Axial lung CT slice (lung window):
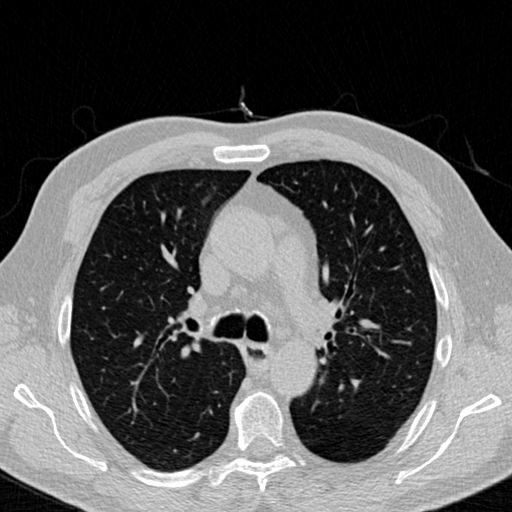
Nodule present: no